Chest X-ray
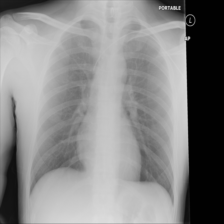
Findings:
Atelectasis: negative
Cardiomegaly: negative
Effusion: negative
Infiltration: negative
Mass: negative
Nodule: negative
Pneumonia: negative
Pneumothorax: negative
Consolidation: negative
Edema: negative
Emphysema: negative
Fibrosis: negative
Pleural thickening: negative
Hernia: negative